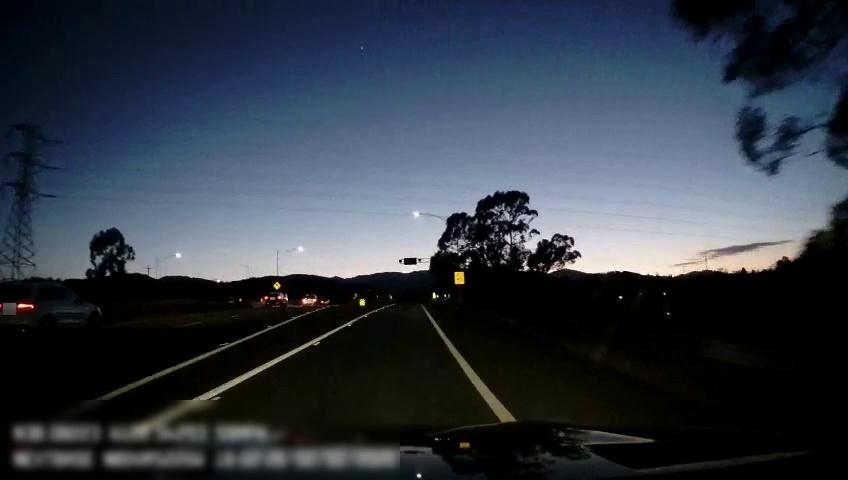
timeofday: Dusk/Dawn/Twilight
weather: Other
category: Drivable Space
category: Vehicles | Car
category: Vehicles | Car
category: Vehicles | SUV
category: Lanes | Alternate Lane
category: Lanes | Current Lane
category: Lanes | Alternate Lane
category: Lanes | Alternate Lane
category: Lanes | Alternate Lane
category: Traffic | Signs